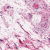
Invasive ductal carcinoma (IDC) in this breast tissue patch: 0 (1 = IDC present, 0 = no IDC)